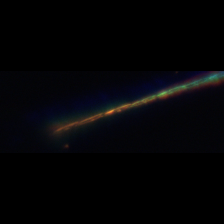
Taxon: Psuedo-nitzschia
Group: Diatoms